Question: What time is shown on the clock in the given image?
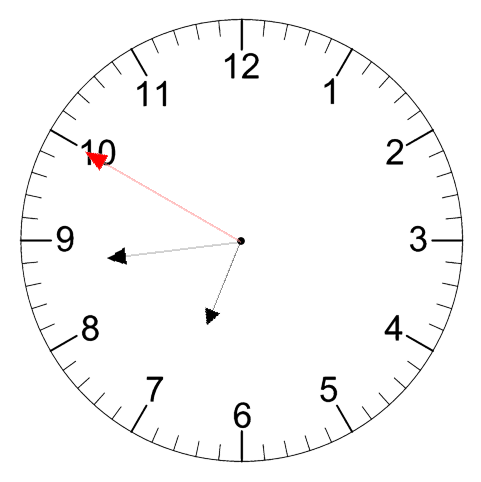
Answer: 06:43:50